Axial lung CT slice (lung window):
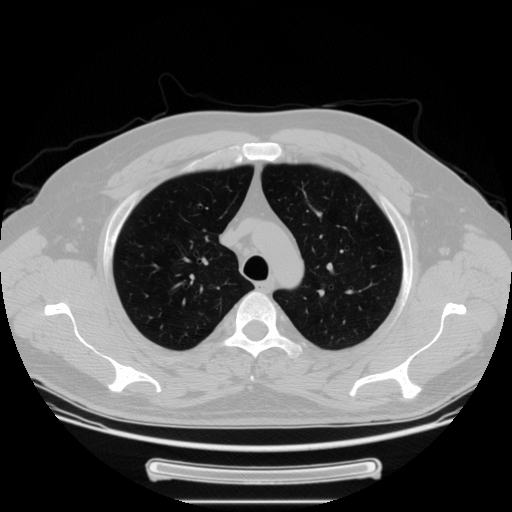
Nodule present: no